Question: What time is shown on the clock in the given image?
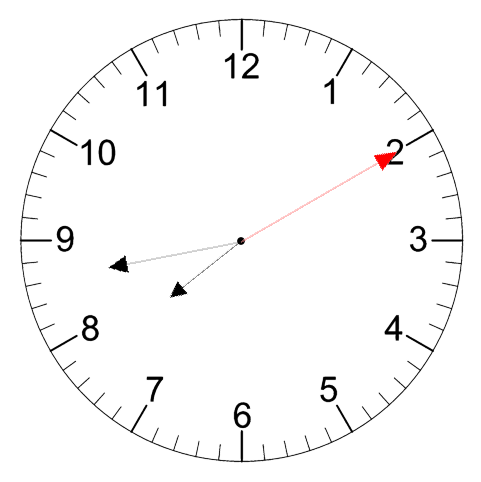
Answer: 07:43:10